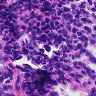
Metastatic tissue present: no